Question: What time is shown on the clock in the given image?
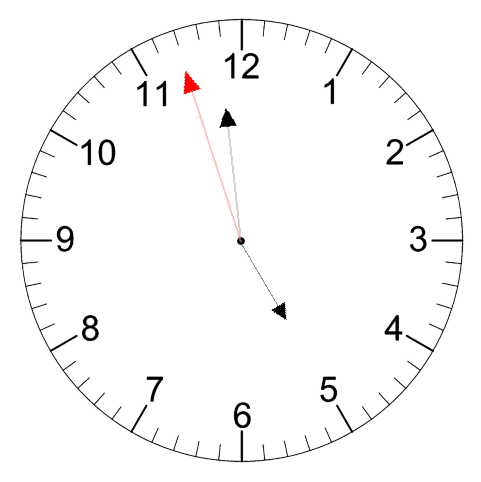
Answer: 04:58:57